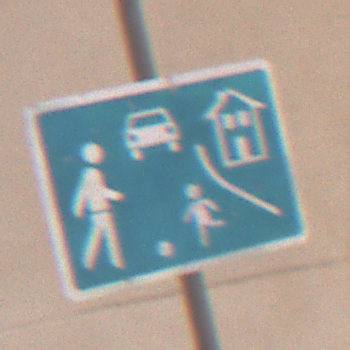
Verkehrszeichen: BeginnVerkehrsberuhigterBereich
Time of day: Midday
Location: Outdoor (Urban)
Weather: PartlyCloudy
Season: NotSpecified
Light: Natural